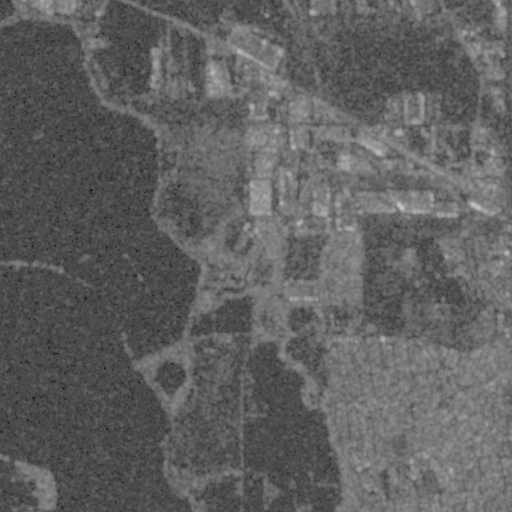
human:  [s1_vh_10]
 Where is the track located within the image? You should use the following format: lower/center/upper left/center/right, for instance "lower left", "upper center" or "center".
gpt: The track is located in the lower right of the image.
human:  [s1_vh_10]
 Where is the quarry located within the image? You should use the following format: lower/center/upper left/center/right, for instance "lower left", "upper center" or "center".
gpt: There is no quarry in the image.

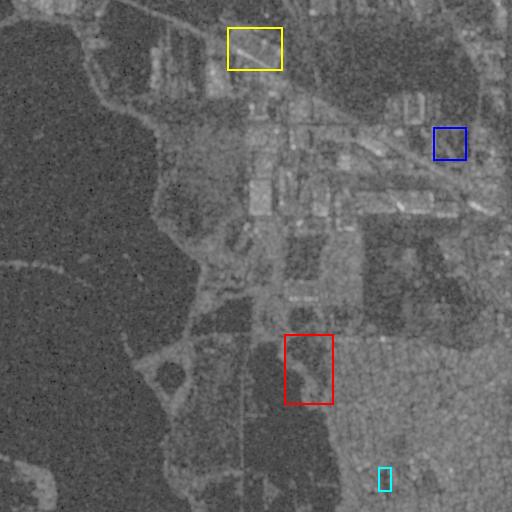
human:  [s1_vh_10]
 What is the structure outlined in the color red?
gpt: The structure outlined in red is a park.
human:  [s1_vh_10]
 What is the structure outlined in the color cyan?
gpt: The structure outlined in cyan is a track.
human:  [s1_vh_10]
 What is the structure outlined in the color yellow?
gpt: The structure outlined in yellow is a building.
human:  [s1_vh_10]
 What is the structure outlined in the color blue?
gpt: The structure outlined in blue is a building.
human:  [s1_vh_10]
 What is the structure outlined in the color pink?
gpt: There is no pink outline.